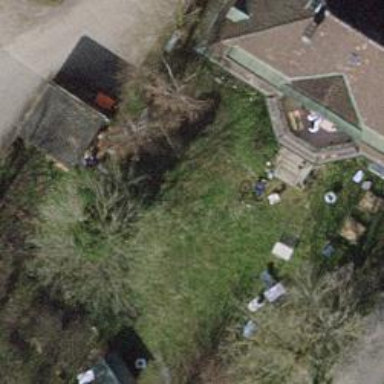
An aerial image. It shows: Deciduous broadleaved tree in garden.